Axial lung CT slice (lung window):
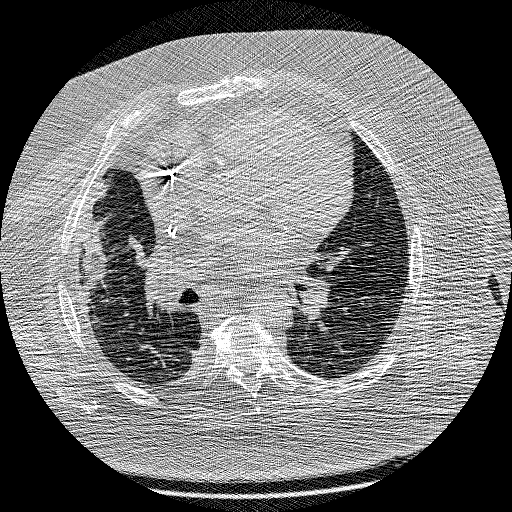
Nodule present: no